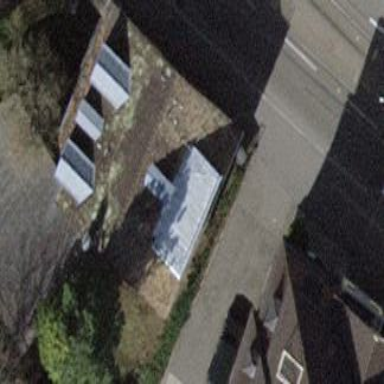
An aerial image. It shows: The building has gabled roof.